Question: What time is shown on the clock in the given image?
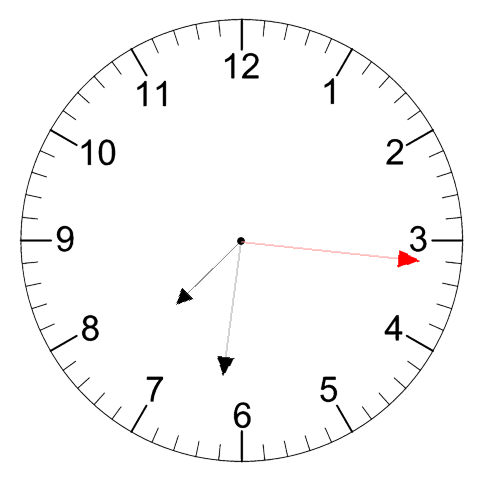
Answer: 07:31:16